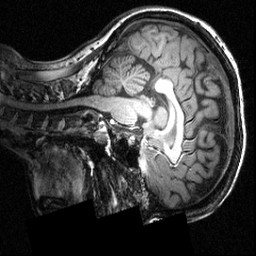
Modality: T1w
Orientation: sagittal
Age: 28
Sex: female
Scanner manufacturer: siemens
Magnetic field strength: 3.951 T
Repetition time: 1.5 s
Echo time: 0.00335 s